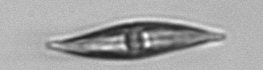
Label: Pleurosigma